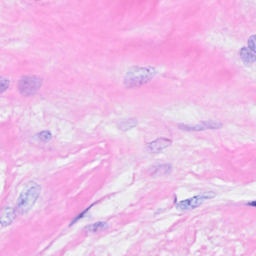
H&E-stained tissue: Breast